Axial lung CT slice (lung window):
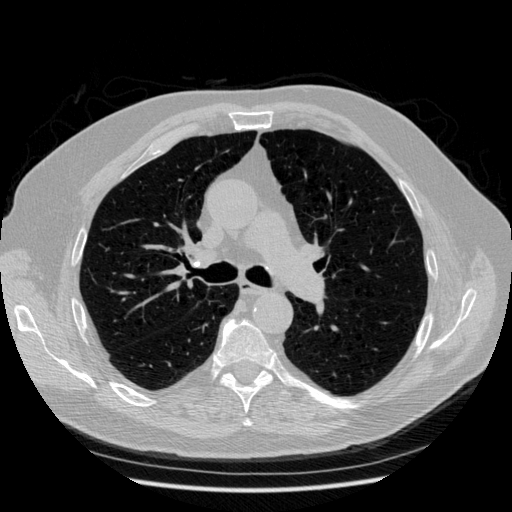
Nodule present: no